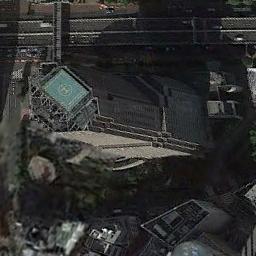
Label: commercial_area